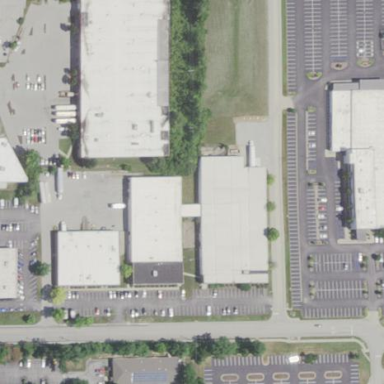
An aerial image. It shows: Commercial building.